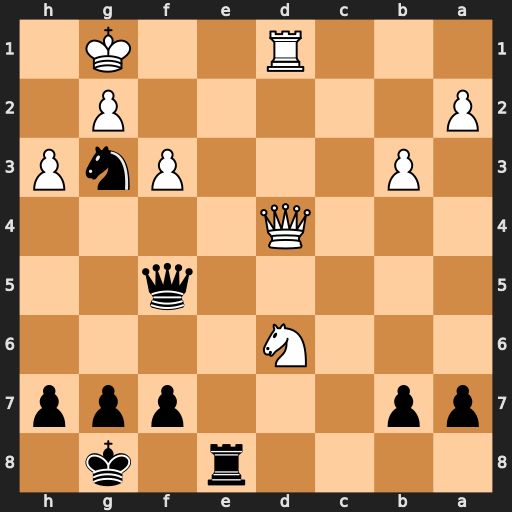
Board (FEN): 4r1k1/pp3ppp/3N4/5q2/3Q4/1P3PnP/P5P1/3R2K1
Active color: b
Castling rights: -
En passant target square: -
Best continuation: Ne2+ Kh2 Nxd4 Nxf5 Nxf5